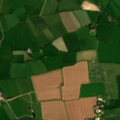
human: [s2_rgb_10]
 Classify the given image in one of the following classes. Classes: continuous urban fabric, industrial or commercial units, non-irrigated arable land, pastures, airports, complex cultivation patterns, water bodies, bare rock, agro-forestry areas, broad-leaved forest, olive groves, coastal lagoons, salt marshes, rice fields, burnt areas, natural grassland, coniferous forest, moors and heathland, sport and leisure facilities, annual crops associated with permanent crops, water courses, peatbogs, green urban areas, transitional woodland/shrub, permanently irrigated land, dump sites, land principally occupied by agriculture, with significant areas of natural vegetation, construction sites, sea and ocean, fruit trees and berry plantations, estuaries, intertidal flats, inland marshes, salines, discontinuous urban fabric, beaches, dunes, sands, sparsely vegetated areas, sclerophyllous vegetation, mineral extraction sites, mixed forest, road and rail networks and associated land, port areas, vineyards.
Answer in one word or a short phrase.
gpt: non-irrigated arable land, pastures